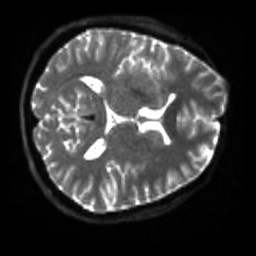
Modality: sbref
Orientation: axial
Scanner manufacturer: siemens
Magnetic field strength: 3 T
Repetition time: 4 s
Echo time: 0.0594 s